Question: I'm trying to find & replace my values from inside string after getting values from inside loop.
When I replace my string from inside loop then(that method isn't suitable)as it replaces one by one until loop ends and I get a lot of strings with single replacements at each.
I'm trying to replace the whole string with loop values outside only once.
Here's my code.
'''
$str = "wi are checking it";
$langs = array ('w', 'c', 'i');
foreach ($langs as $lang) {
$search = $lang;
$url[] = "<span style='color:red;'>".$search."</span>";
$qw[] = $search;
}
$op = implode("", $url);
$er = implode("", $qw);
echo $op."<br>";
echo $er."<br>";
$new = str_replace($er, $op, $str);
echo $new;
'''
It's output:
<URL>
Expected Output:
[
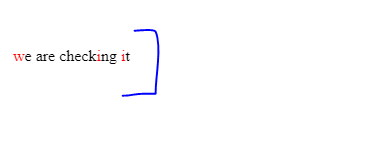
Answer: Make a hashmap of your 'lang' characters and loop your string character by character. If the current character is set in the map, add those span tags, else just append the current character.
'''
<?php
$str = "we are checking it";
$langs = array ('w', 'c', 'i');
$lang_map = array_flip($langs);
$new_str = "";
for($i = 0; $i < strlen($str); ++$i){
if(isset($lang_map[ $str[$i] ])){
$new_str .= "<span style='color:red;'>".$str[$i]."</span>";
}else{
$new_str .= $str[$i];
}
}
echo $new_str;
'''
<URL>
You can use <URL> to replace each character from 'lang' surrounded by span tags like below:
'''
<?php
$str = "we are checking it";
$langs = array ('w', 'c', 'i');
$lang_regex = preg_quote(implode("", $langs));
$str = preg_replace("/[$lang_regex]/", "<span style='color:red;'>$0</span>", $str);
echo $str;
'''
<URL>